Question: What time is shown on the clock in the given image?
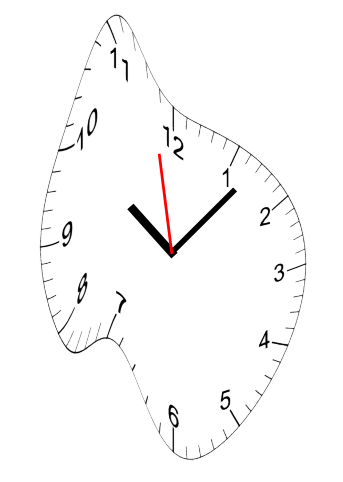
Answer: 10:06:58